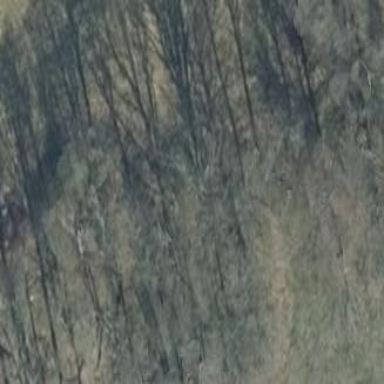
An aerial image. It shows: Forest area.